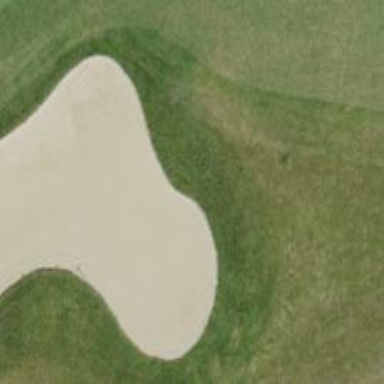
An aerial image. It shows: Golf bunker filled with sandy terrain.